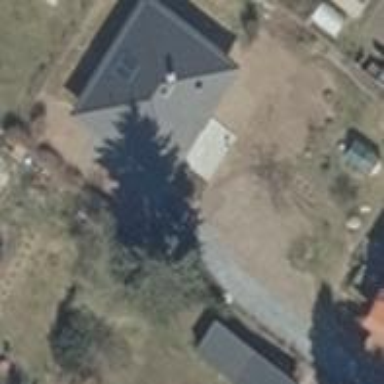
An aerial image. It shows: Detached building with hipped roof shape.